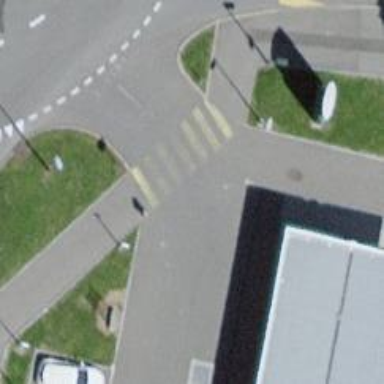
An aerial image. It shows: Kerb barrier.